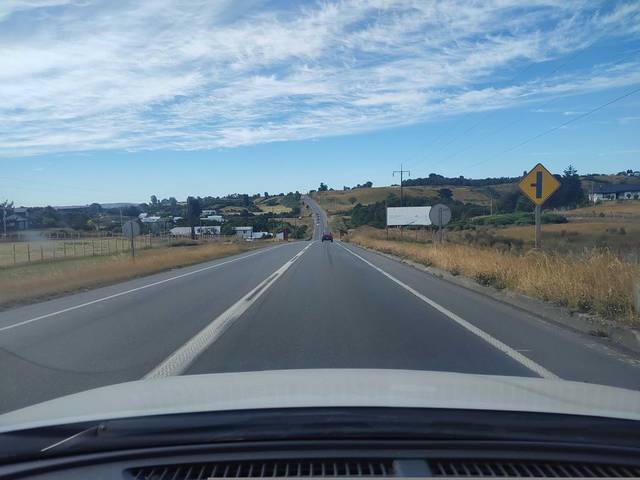
Region: Chile
Coordinates: -42.593, -73.806